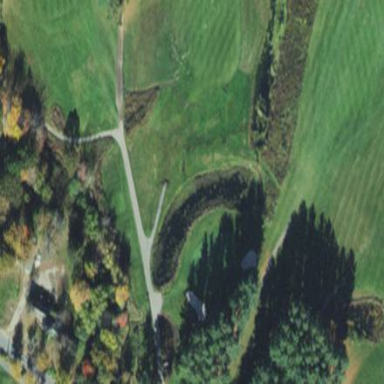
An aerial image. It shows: Water hazard on golf course. The hazard is natural water feature.